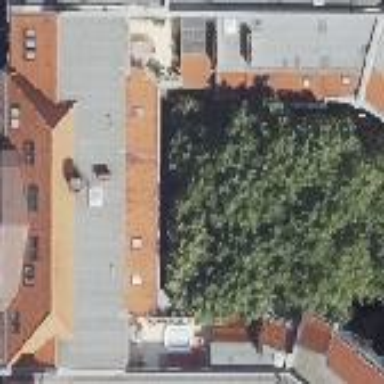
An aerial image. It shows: Apartment building with double saltbox roof shape.